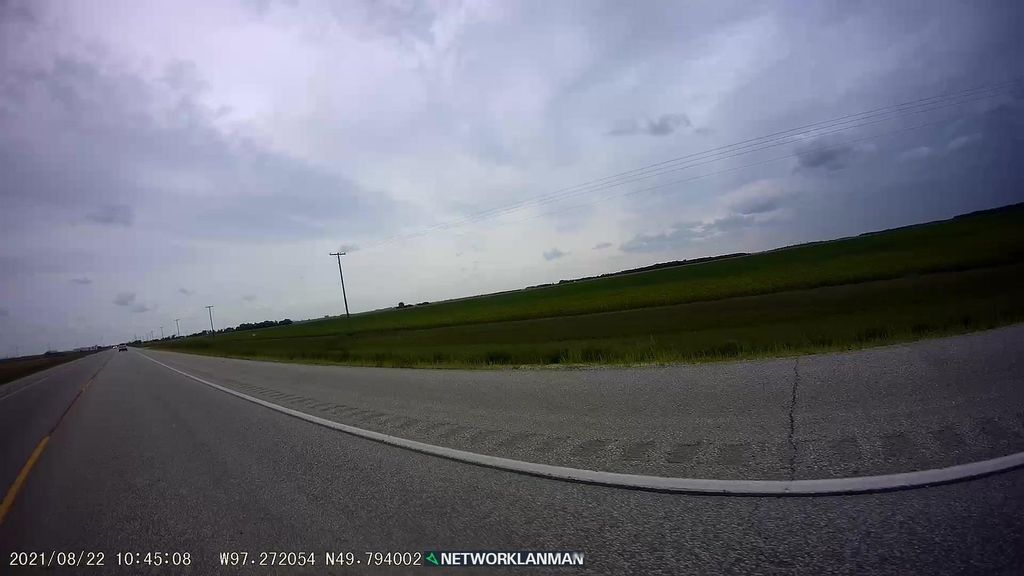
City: winnipeg